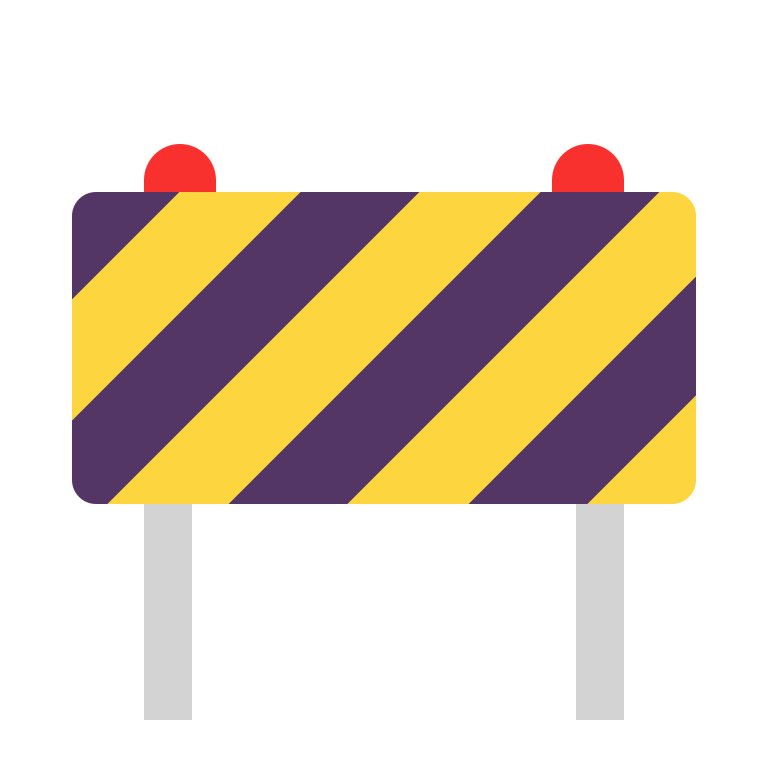
construction flat